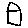
Label: house